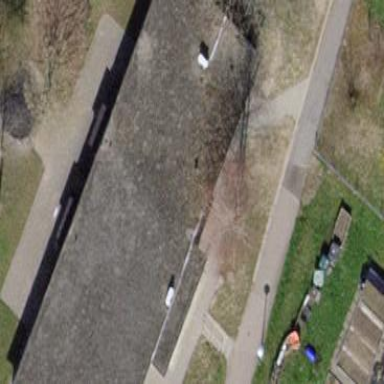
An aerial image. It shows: Kindergarten building.